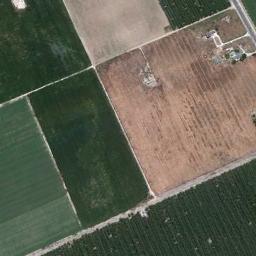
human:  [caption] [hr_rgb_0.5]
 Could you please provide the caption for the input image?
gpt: There are some green and bare rectangular farmland .

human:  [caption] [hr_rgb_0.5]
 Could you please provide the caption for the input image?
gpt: Six or seven neatly arranged green, Yellow-brown mixed rectangular farm fields .

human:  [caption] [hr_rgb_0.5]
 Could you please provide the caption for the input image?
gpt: Several green rectangular farmlands and a khaki rectangular farmland are arranged in neat rows .

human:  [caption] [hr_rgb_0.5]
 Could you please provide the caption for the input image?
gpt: There are several dirt roads between the rectangular farmlands .

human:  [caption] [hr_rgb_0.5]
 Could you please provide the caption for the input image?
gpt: There are some green rectangular farmlands and a brown one .